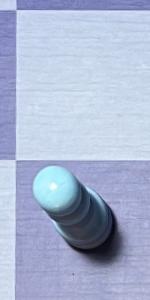
Label: Pawn_White